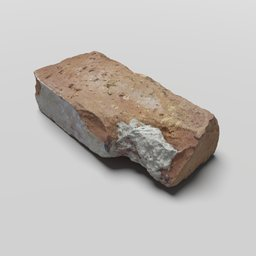
Label: architecture